Question: When I import a Database to my EDMX Model I get the following information regards to the Max Length

In the image above, I have String column with the Max Length of
Is there a way to check (while coding) this max length, without the need to look into the EDMX property?
---
Sample of how I want the information to be displayed:
If I type something like 'Class.ColumnName' it shows in the Intellisense like a summary information.
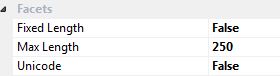
Answer: One way is to declare it in a class and use this class (not the edmx), example:
'''
[Column("Name")]
[Required(ErrorMessage = "Name is obligatory")]
[StringLength(30, MinimumLength = 3, ErrorMessage = "Name has to have at least 3 characters")]
public string Name { get; set; }
'''
Then I use a user control to check it on the screen. (I know there are better solutions)
---
PS: The class is a little complex and with a lot of customization, if someone want it I can post in the future.
But, you can check more about it in these links:
<URL>
<URL>
<URL>
and <URL>